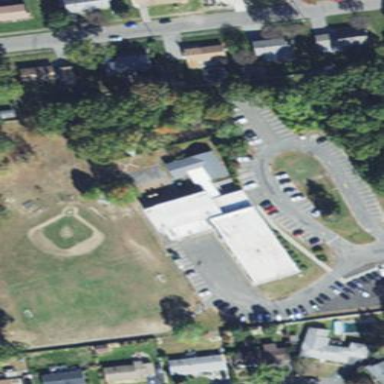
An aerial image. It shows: School building.